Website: apple
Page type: cart
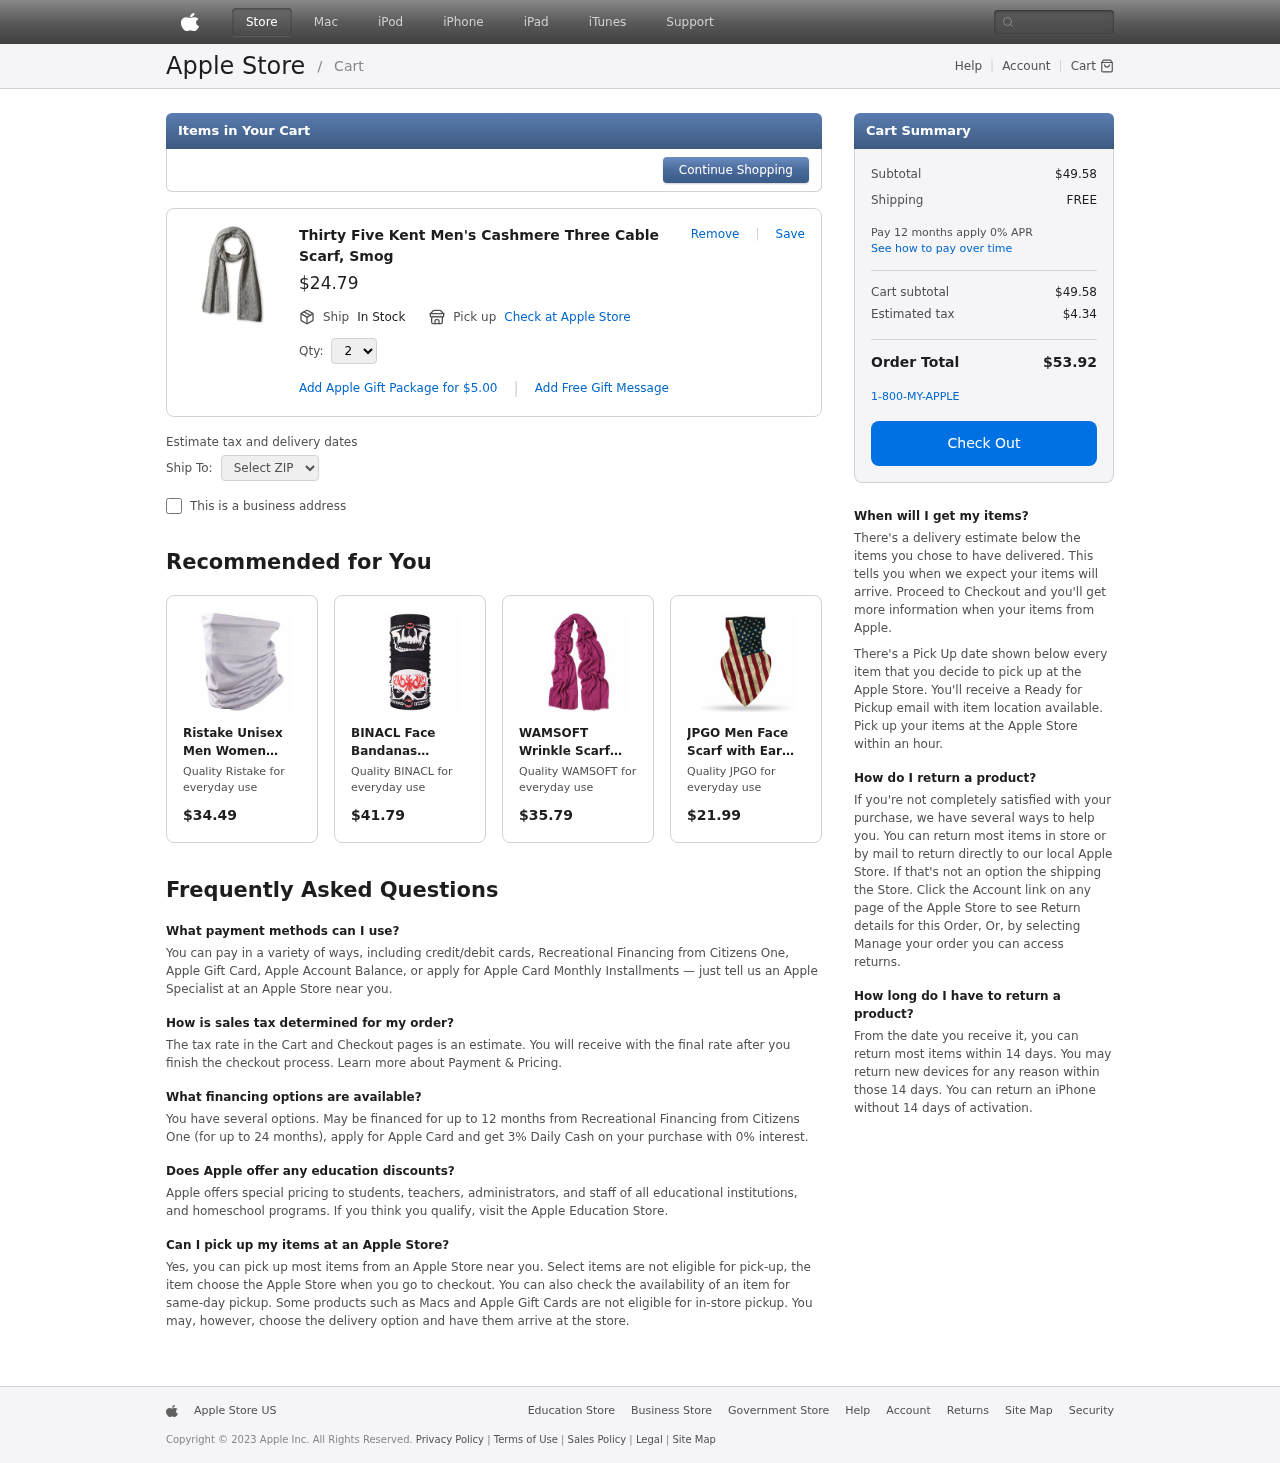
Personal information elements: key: PII_POSTCODE
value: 49518
Product elements: key: PRODUCT1_NAME
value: Thirty Five Kent Men's Cashmere Three Cable Scarf, Smog
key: PRODUCT1_PRICE
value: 24.79
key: PRODUCT1_QUANTITY
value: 2
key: PRODUCT2_DESC
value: Quality Ristake for everyday use
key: PRODUCT2_NAME
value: Ristake Unisex Men Women Face Scarf Bandana Face Neck Gaiter Headwrap Balaclava Neck Gaiters for Dus
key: PRODUCT2_PRICE
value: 34.49
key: PRODUCT3_DESC
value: Quality BINACL for everyday use
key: PRODUCT3_NAME
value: BINACL Face Bandanas Balaclava, Unisex Neck Gaiter Scarf Novelty Stretchable Wind Sun UV Protection
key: PRODUCT3_PRICE
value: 41.79
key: PRODUCT4_DESC
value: Quality WAMSOFT for everyday use
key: PRODUCT4_NAME
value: WAMSOFT Wrinkle Scarf Pashmina Shawls and Wraps Womens Large Soft Fashion Scarves Bright Beach Shawl
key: PRODUCT4_PRICE
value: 35.79
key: PRODUCT5_DESC
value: Quality JPGO for everyday use
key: PRODUCT5_NAME
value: JPGO Men Face Scarf with Ear Loops Breathable Flag Pattern Neck Gaiter 1 Pack
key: PRODUCT5_PRICE
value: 21.99
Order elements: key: ORDER_SUBTOTAL
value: $49.58
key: ORDER_SHIPPING_COST
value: FREE
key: ORDER_SUBTOTAL2
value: $49.58
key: ORDER_TAX
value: $4.34
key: ORDER_TOTAL
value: $53.92